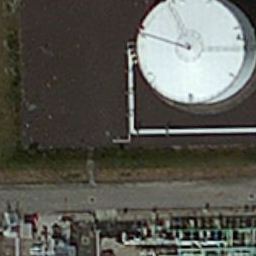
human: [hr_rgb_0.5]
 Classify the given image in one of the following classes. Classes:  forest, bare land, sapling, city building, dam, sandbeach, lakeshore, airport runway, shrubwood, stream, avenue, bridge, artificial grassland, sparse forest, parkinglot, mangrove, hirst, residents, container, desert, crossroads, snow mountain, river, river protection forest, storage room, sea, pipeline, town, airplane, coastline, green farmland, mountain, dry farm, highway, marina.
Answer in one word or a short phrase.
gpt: storage room